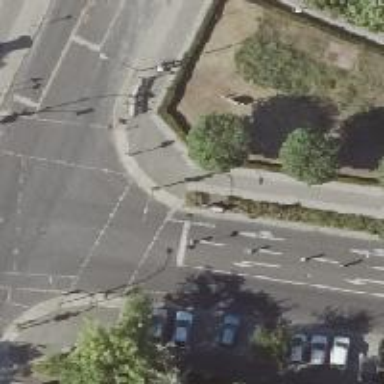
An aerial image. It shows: Road with traffic signals.